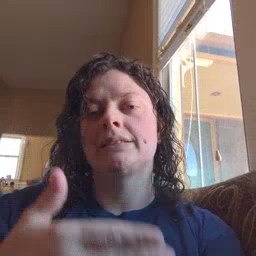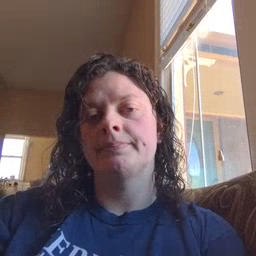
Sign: mitten